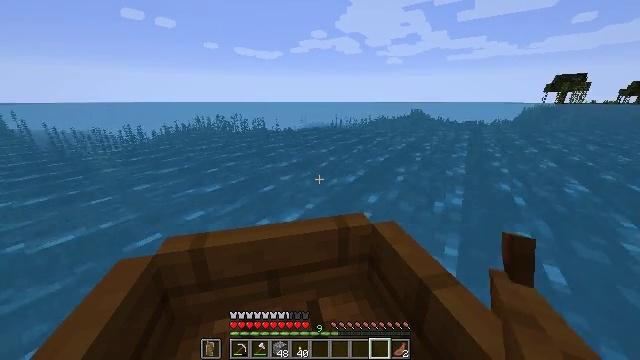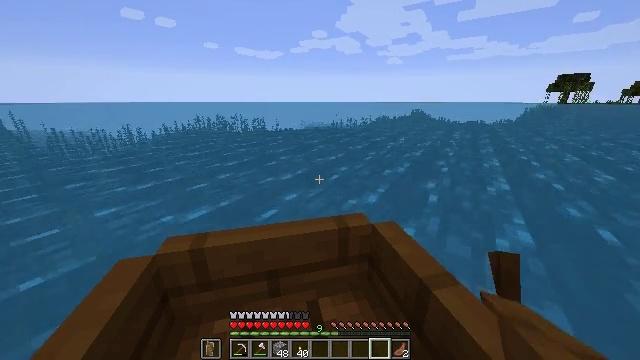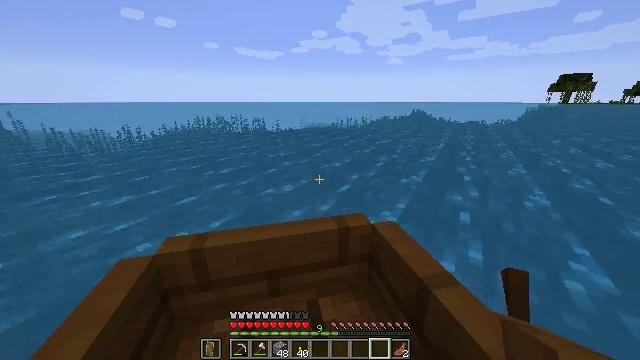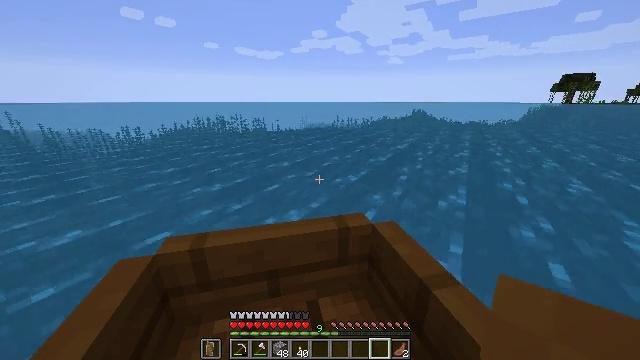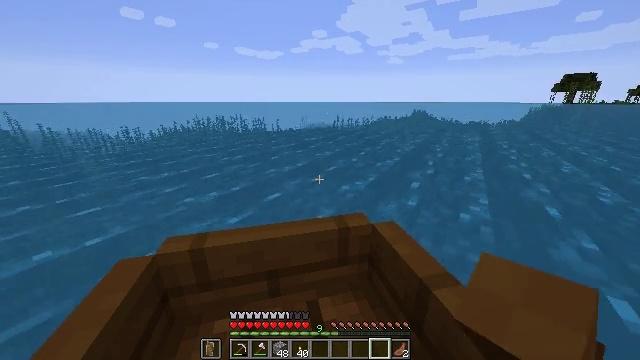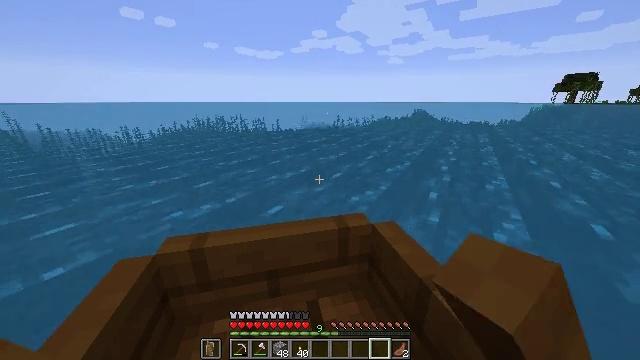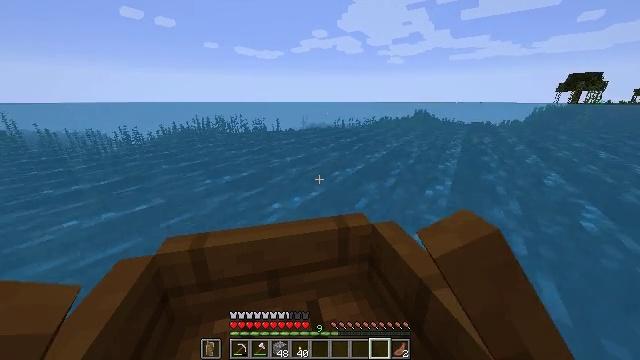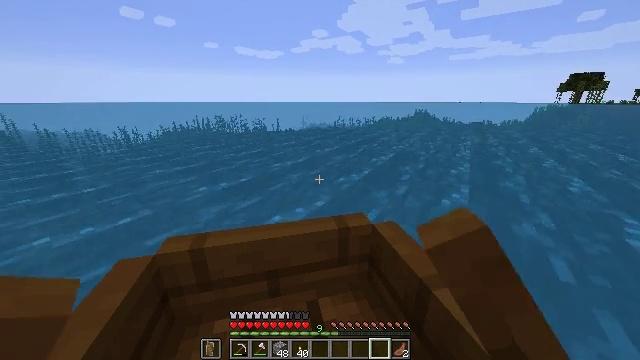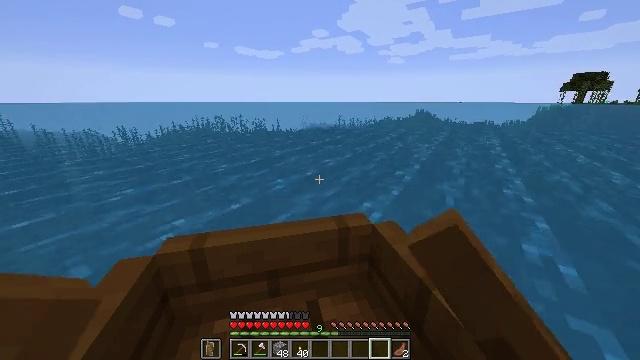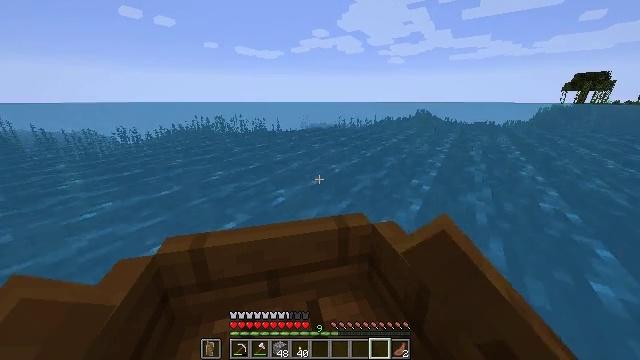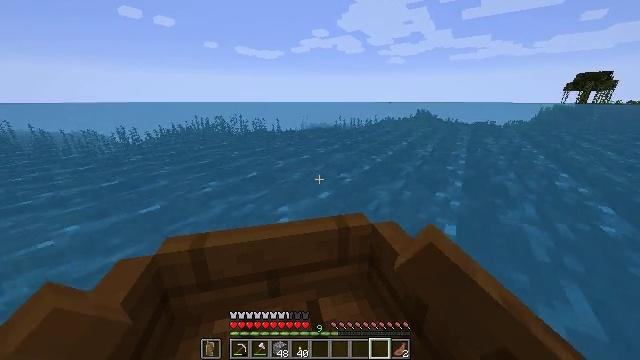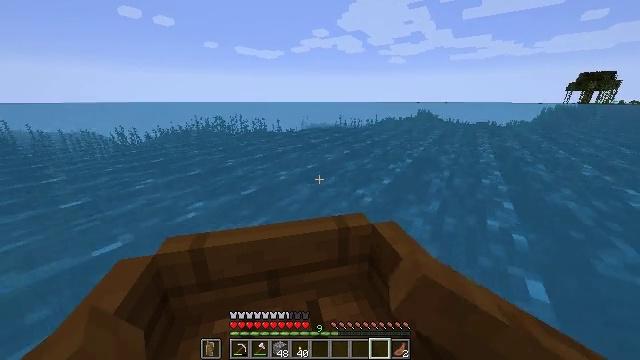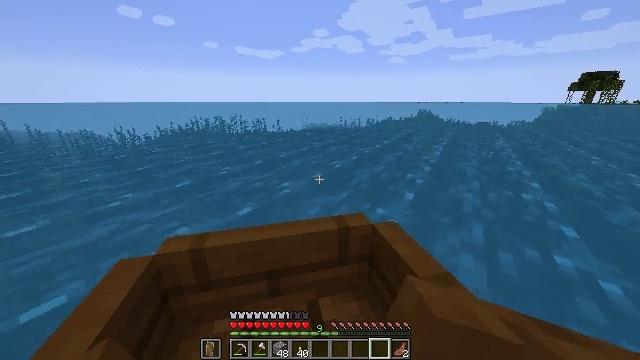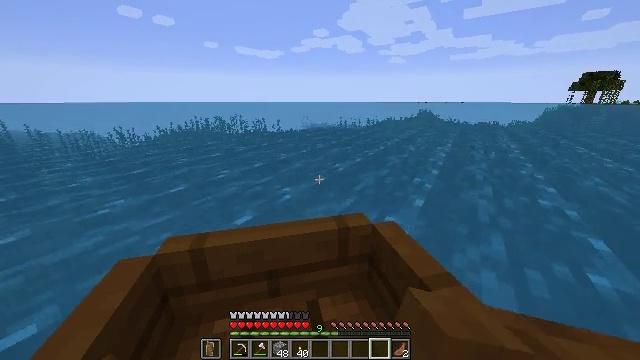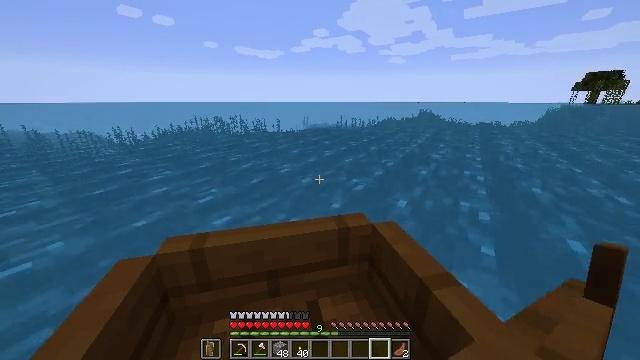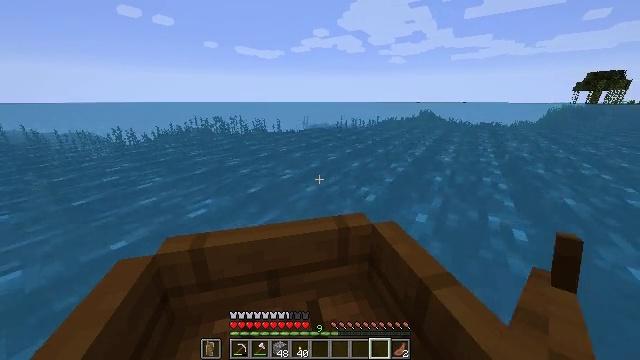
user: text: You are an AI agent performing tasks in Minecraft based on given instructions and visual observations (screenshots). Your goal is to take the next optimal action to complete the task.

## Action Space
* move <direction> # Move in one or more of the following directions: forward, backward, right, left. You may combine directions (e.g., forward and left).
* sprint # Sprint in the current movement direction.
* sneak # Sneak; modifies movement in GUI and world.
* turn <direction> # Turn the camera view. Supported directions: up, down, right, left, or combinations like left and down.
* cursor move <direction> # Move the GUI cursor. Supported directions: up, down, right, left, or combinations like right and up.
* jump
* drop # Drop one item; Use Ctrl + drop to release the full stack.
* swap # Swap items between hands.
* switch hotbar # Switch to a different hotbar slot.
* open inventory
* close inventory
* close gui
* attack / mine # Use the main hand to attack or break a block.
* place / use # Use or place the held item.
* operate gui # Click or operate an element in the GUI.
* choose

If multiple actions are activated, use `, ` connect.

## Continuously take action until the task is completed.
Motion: motion action
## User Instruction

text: Gather kelp plant by attacking it underwater.
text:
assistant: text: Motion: move forward, sprint
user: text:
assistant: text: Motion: move forward, sprint
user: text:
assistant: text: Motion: move forward, sprint
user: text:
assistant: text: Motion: move forward, sprint
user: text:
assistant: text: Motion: move forward, sprint
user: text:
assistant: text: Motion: move forward, sprint
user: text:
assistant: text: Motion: move forward, sprint
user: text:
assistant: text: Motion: move forward, sprint
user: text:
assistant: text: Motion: move forward, sprint
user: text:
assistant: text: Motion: move forward, sprint
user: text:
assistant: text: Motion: move forward, sprint
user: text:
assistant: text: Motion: move forward, sprint
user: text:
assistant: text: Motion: move forward, sprint
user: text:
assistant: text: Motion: move forward, sprint
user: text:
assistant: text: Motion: move forward, sprint
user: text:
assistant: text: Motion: move forward, sprint
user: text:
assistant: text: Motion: move forward, sprint
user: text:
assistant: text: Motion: move forward, sprint
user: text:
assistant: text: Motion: move forward, sprint
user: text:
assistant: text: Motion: move forward, sprint
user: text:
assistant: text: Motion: move forward, sprint
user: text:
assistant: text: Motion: move forward, sprint
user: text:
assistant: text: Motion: move forward, sprint
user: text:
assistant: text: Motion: move forward, sprint
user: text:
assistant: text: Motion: move forward, sprint
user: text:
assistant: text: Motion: move forward, sprint
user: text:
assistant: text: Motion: move forward, sprint
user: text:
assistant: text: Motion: move forward, sprint
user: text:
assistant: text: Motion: move forward, sprint
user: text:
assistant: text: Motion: move forward, sprint